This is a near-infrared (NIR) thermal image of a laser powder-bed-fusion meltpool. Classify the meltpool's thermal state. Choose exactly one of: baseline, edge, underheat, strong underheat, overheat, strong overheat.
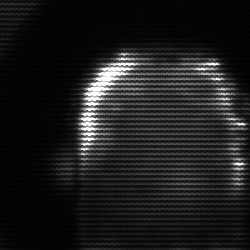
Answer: baseline